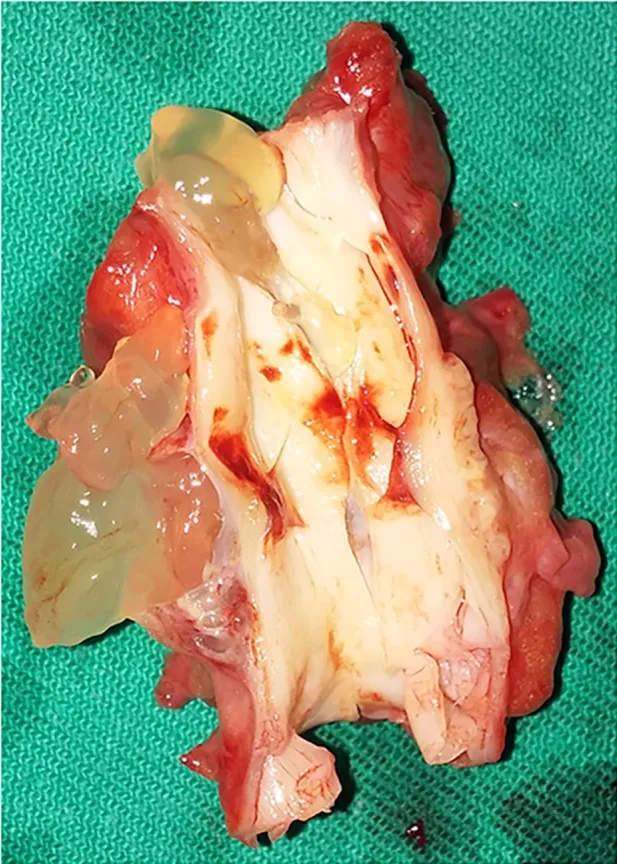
Adventitial-cyst specimen.
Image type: medical_photograph (other_medical_photograph)